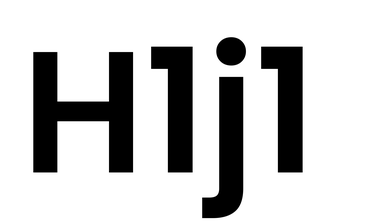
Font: Poppins-SemiBold